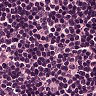
Metastatic tissue present: no